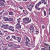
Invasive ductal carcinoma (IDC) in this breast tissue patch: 1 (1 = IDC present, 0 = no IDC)